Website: apple
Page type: account-selection
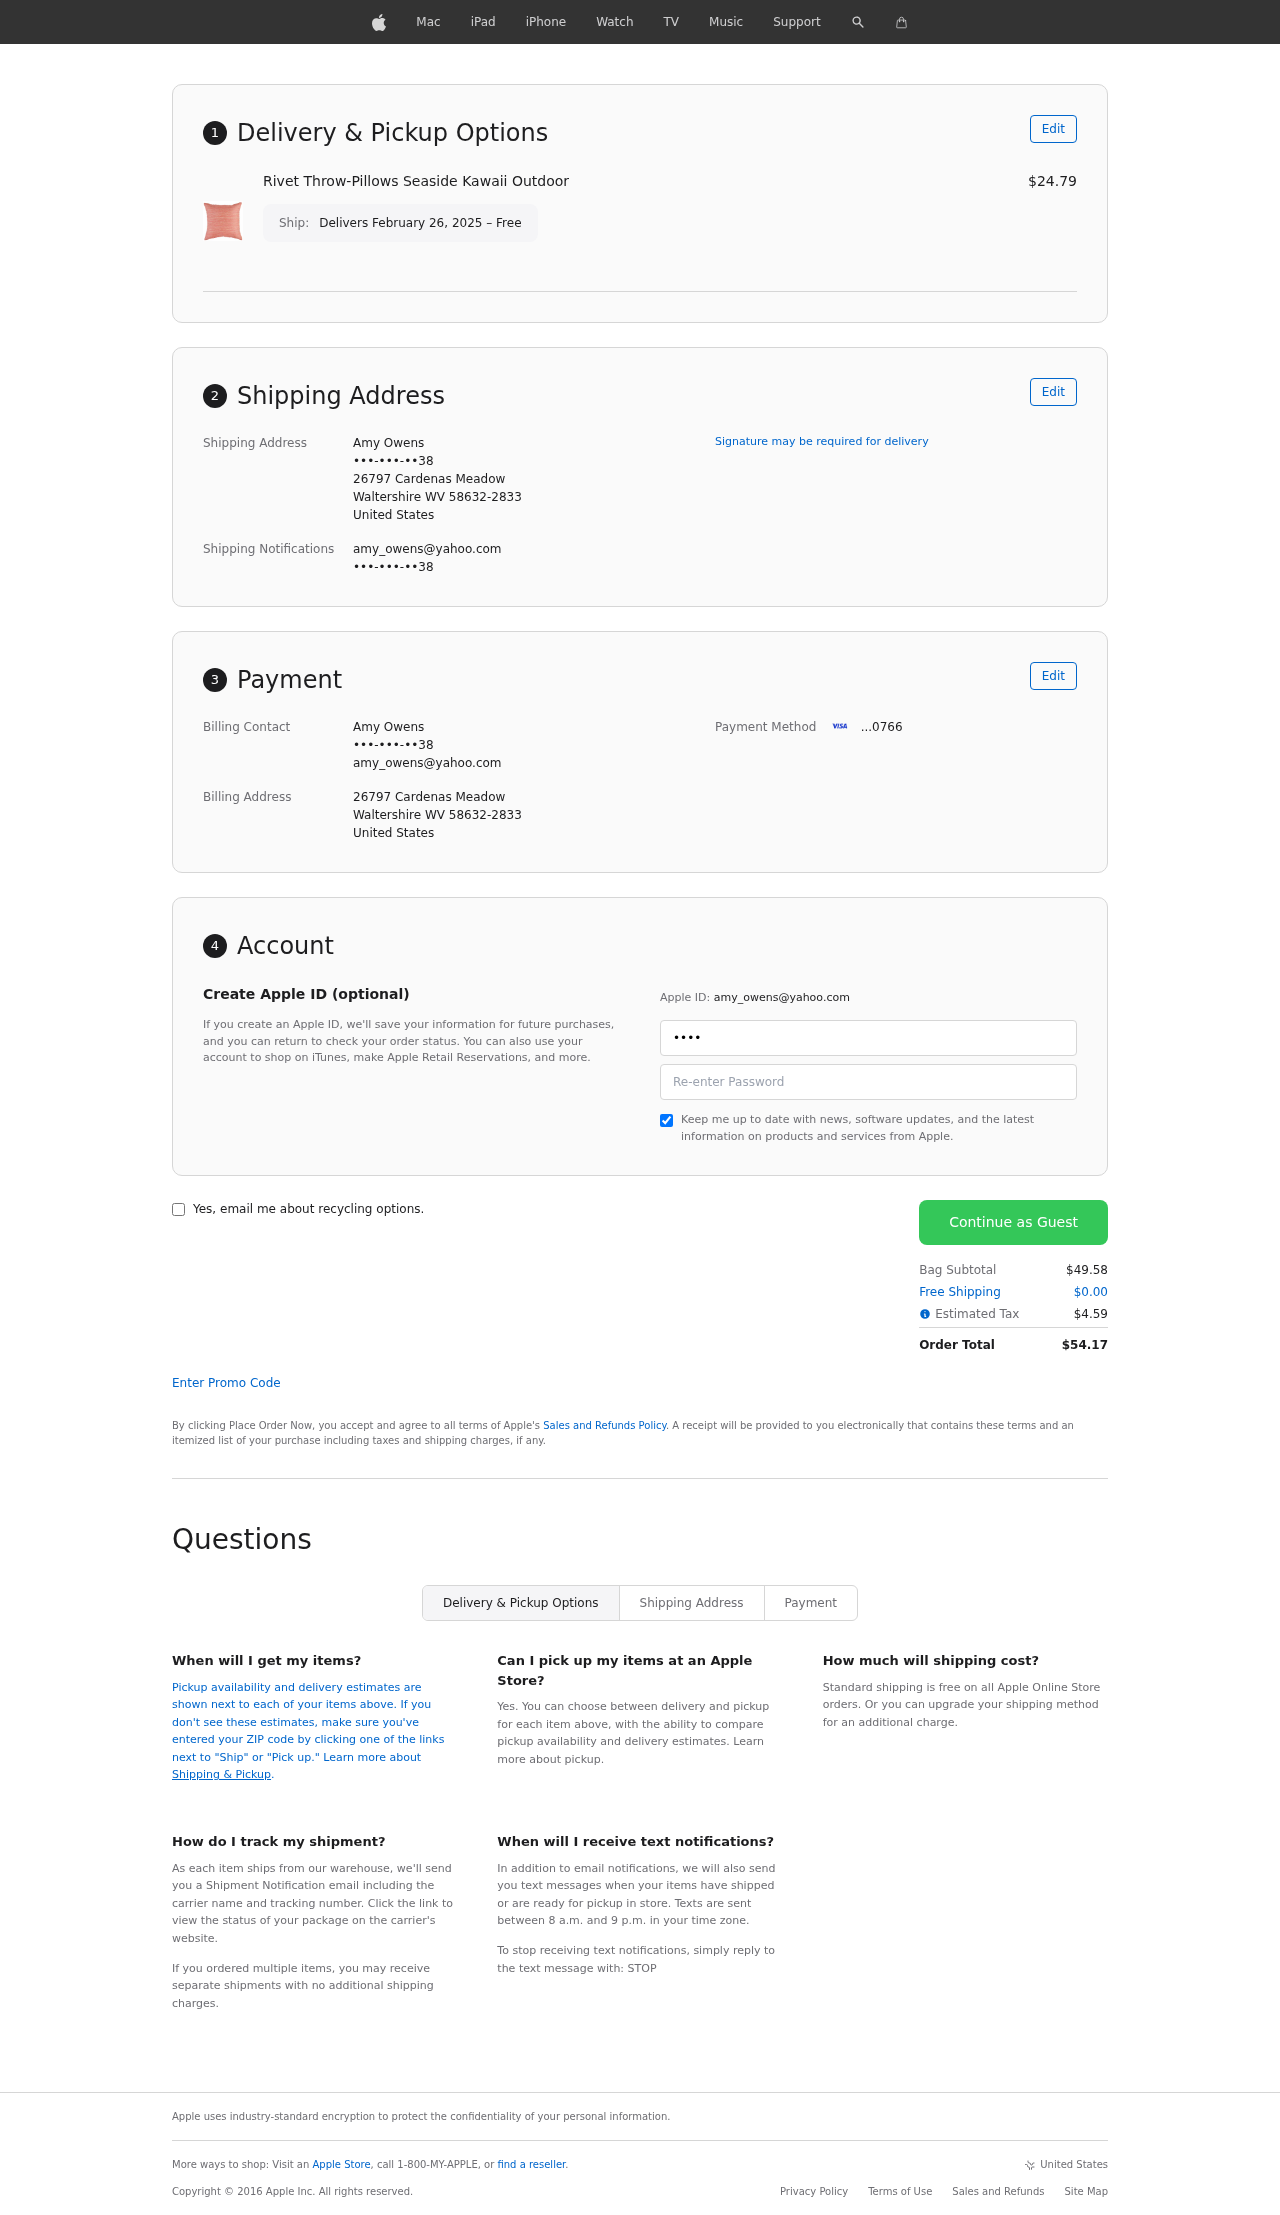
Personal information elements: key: PII_CARD_LAST4
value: ...0766
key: PII_CITY
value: Waltershire
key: PII_COUNTRY
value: United States
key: PII_EMAIL
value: amy_owens@yahoo.com
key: PII_FULLNAME
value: Amy Owens
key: PII_PHONE
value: •••-•••-••38
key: PII_POSTCODE_FULL
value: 58632-2833
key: PII_POSTCODE_FULL
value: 58632
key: PII_STATE_ABBR
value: WV
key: PII_STREET
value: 26797 Cardenas Meadow
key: PII_PHONE2
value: •••-•••-••38
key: PII_FIRSTNAME
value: Amy
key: PII_LASTNAME
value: Owens
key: PII_FULLNAME2
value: Amy Owens
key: PII_FULLNAME3
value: Amy Owens
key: PII_FIRSTNAME2
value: Amy
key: PII_FIRSTNAME3
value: Amy
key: PII_LASTNAME2
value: Owens
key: PII_LASTNAME3
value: Owens
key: PII_FIRSTNAME_DERIVED
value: Amy
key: PII_LASTNAME_DERIVED
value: Owens
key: PII_FULLNAME_DERIVED
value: Amy Owens
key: PII_NAME_FULL_DERIVED
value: Amy Owens
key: PII_PHONE3
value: •••-•••-••38
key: PII_EMAIL2
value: amy_owens@yahoo.com
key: PII_EMAIL3
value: amy_owens@yahoo.com
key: PII_POSTCODE
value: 58632
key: PII_POSTCODE_EXT
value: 2833
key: PII_POSTCODE_NUMERIC
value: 58632
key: PII_POSTCODE_EXT_NUMERIC
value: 2833
Product elements: key: PRODUCT1_NAME
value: Rivet Throw-Pillows Seaside Kawaii Outdoor
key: PRODUCT1_PRICE
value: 24.79
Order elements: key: ORDER_DELIVERY_DATE
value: Delivers February 26, 2025 – Free
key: ORDER_SUBTOTAL
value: $49.58
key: ORDER_SHIPPING_COST
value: $0.00
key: ORDER_TAX
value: $4.59
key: ORDER_TOTAL
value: $54.17